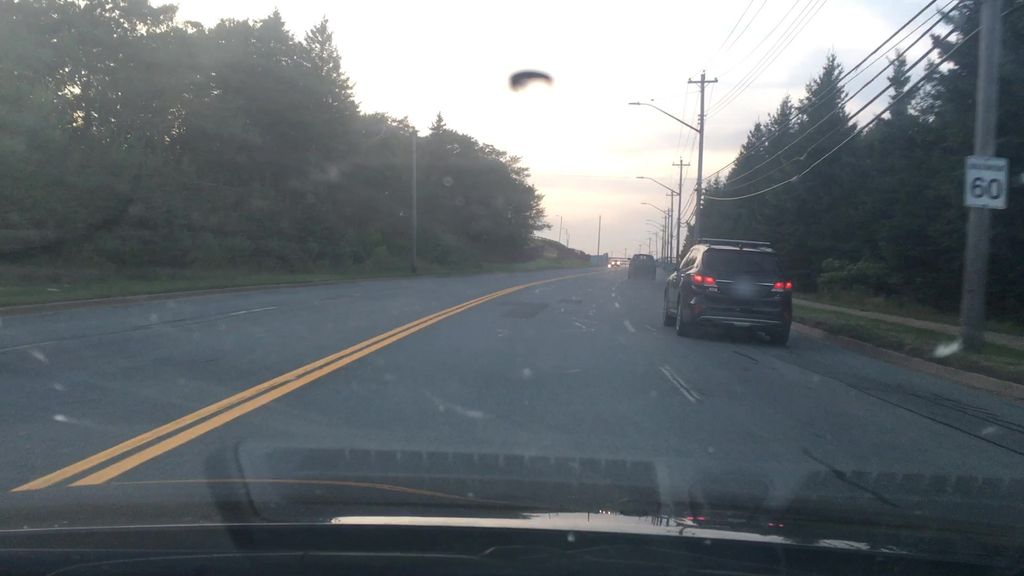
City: halifax